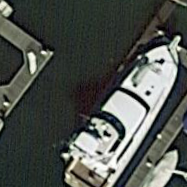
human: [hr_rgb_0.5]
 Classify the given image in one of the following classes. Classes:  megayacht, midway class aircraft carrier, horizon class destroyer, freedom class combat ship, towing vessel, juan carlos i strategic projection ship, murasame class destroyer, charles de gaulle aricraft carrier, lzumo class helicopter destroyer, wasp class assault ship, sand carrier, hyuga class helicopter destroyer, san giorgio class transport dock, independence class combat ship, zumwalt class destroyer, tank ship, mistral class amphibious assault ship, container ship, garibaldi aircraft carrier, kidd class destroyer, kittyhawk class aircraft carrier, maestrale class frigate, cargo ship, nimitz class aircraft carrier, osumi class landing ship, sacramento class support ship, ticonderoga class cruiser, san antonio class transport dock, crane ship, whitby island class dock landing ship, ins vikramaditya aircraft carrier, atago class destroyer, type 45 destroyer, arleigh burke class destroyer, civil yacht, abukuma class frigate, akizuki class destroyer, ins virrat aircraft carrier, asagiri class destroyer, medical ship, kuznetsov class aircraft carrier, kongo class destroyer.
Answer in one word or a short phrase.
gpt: Civil yacht